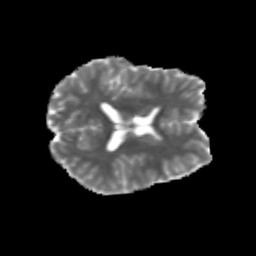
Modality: MD
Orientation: axial
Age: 20
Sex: female
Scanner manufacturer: siemens
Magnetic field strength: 3 T
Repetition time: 3.5 s
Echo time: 0.125 s